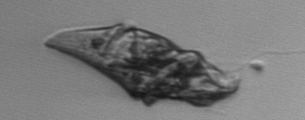
Label: Gyrodinium